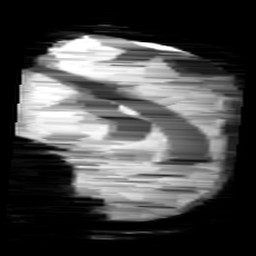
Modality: minIP
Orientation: sagittal
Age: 11
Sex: male
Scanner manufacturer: siemens
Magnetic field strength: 3 T
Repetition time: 0.027 s
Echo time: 0.02 s